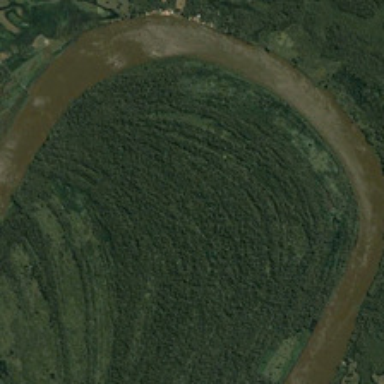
Many green plants are in two sides of a curved river .